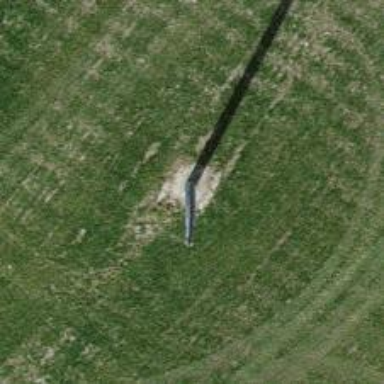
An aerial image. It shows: Communication mast tower.